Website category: phone
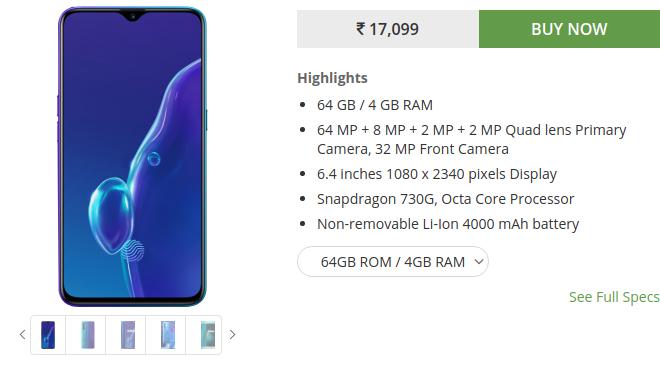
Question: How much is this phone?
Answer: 17,099

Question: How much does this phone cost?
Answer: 17,099

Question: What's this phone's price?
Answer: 17,099

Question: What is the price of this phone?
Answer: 17,099

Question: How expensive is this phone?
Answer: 17,099

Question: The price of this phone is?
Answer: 17,099

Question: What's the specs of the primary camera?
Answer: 64 MP + 8 MP + 2 MP + 2 MP Quad lens Primary Camera

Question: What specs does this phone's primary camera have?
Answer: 64 MP + 8 MP + 2 MP + 2 MP Quad lens Primary Camera

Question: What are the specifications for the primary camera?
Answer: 64 MP + 8 MP + 2 MP + 2 MP Quad lens Primary Camera

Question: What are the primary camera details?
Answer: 64 MP + 8 MP + 2 MP + 2 MP Quad lens Primary Camera

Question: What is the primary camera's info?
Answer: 64 MP + 8 MP + 2 MP + 2 MP Quad lens Primary Camera

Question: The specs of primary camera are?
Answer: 64 MP + 8 MP + 2 MP + 2 MP Quad lens Primary Camera

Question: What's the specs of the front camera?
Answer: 32 MP Front Camera

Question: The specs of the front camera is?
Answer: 32 MP Front Camera

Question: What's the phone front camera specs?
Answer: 32 MP Front Camera

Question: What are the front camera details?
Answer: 32 MP Front Camera

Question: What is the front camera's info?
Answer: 32 MP Front Camera

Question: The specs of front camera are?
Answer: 32 MP Front Camera

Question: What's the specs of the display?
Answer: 6.4 inches 1080 x 2340 pixels Display

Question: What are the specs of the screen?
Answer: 6.4 inches 1080 x 2340 pixels Display

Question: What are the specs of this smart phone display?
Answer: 6.4 inches 1080 x 2340 pixels Display

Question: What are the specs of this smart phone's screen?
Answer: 6.4 inches 1080 x 2340 pixels Display

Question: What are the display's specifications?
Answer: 6.4 inches 1080 x 2340 pixels Display

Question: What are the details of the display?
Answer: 6.4 inches 1080 x 2340 pixels Display

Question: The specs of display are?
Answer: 6.4 inches 1080 x 2340 pixels Display

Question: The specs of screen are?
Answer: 6.4 inches 1080 x 2340 pixels Display

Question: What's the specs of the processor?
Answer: Snapdragon 730G, Octa Core Processor

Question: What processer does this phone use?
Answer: Snapdragon 730G, Octa Core Processor

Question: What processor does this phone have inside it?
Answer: Snapdragon 730G, Octa Core Processor

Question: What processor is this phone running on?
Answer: Snapdragon 730G, Octa Core Processor

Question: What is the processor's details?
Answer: Snapdragon 730G, Octa Core Processor

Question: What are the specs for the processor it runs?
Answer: Snapdragon 730G, Octa Core Processor

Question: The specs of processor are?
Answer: Snapdragon 730G, Octa Core Processor

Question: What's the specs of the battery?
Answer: Non-removable Li-Ion 4000 mAh battery

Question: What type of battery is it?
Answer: Non-removable Li-Ion 4000 mAh battery

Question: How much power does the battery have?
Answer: Non-removable Li-Ion 4000 mAh battery

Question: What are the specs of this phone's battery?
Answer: Non-removable Li-Ion 4000 mAh battery

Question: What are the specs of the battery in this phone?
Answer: Non-removable Li-Ion 4000 mAh battery

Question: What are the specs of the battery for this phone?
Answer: Non-removable Li-Ion 4000 mAh battery

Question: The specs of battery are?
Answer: Non-removable Li-Ion 4000 mAh battery